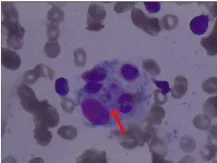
Illustration of bone marrow staining. Platelet phagocytosis.
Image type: pathology (giemsa)